Question: See attachment, I want the "Forgot password" to be a link instead of a button, but I cant find any Link UI element in Sencha which listen for the click event, doesnt it exist?
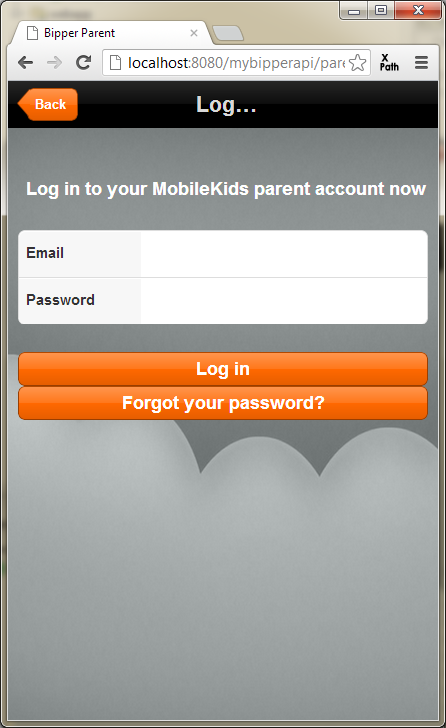
Answer: You can use Sencha routes, e.g.:
'''
Ext.define('MyApp.controller.User', {
extend: 'Ext.app.Controller',
config: {
routes: {
'forgot-password': 'forgotPassword'
}
},
forgotPassword: function() {
// Your code here
}
});
'''
Then you can formulate the link using the route name after a hashtag e.g.:
'''
http://myapp.com#forgot-password
'''
More on routes here: <URL>